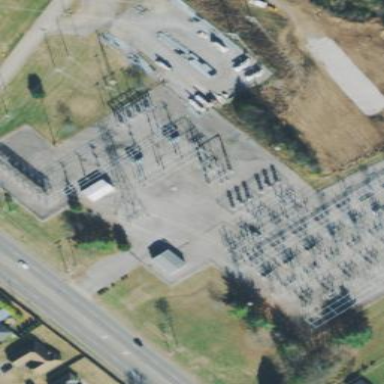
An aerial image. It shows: Outdoor substation at the transmission level.